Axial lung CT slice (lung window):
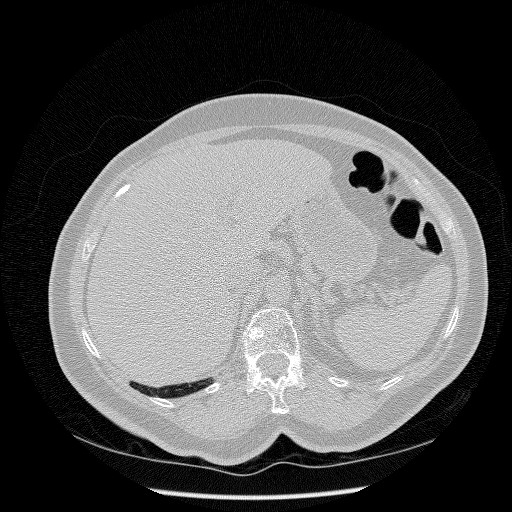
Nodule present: no